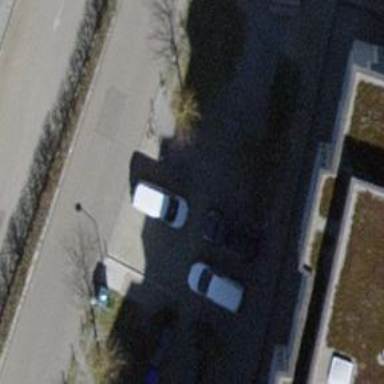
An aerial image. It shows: Bicycle parking area with stands available.